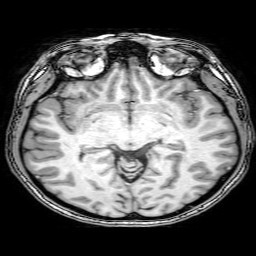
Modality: T1w
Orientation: coronal
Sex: male
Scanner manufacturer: philips
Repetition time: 0.008139 s
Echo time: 0.00372 s